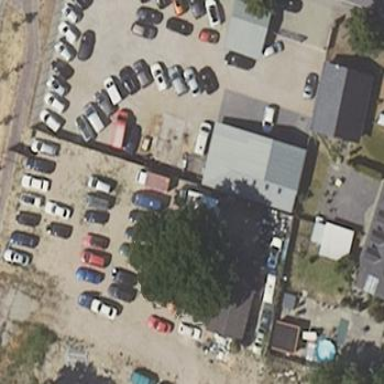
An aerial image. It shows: Car shop.